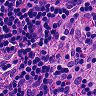
Metastatic tissue present: no